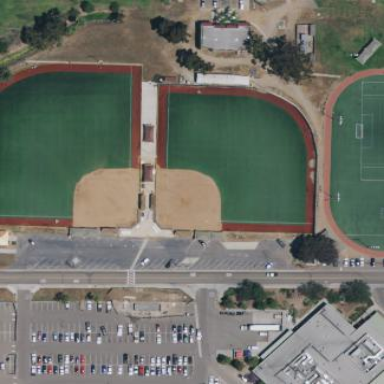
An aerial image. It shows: Softball pitch for leisure and sport activities.